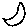
Label: moon